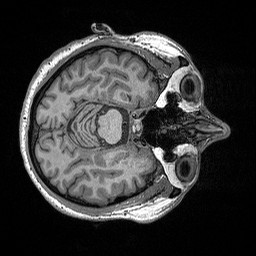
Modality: T1w
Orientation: axial
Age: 36
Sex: male
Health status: healthy
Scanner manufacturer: siemens
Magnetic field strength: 3 T
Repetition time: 2.3 s
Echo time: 0.00298 s